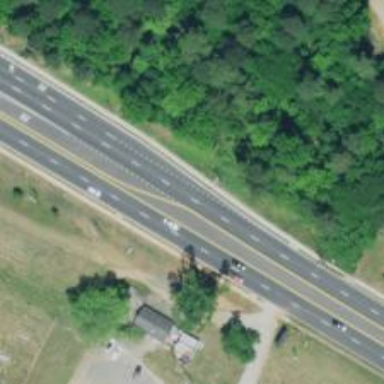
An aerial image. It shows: Trunk highway.